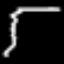
Label: squiggle